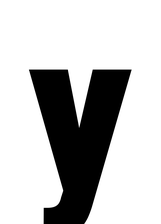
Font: Roboto_Condensed_Black